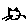
Label: cat